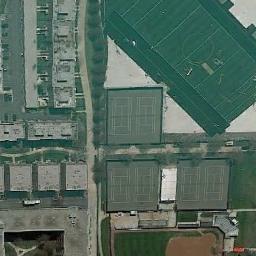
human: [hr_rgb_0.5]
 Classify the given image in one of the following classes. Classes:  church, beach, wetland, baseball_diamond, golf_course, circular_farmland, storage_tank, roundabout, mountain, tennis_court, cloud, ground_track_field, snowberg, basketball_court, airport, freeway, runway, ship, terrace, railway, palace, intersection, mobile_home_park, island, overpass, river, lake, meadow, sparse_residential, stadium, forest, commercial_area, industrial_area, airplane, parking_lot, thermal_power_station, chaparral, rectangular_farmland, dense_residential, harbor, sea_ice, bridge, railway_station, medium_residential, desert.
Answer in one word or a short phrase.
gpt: tennis_court